Interaction volume radius: 10 \u00c5
Interaction volume height: 10 \u00c5
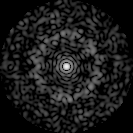
Disorder parameter: 0.8315